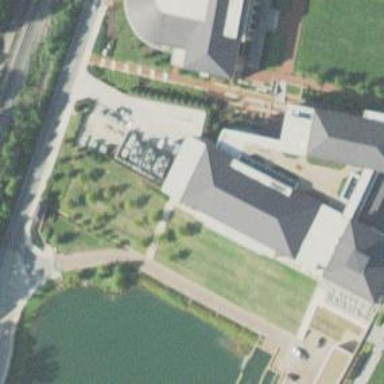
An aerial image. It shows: Building with hipped metal roof.